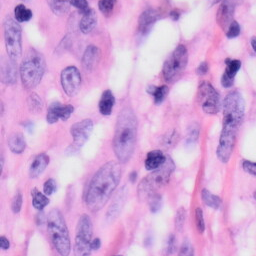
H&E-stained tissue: Skin